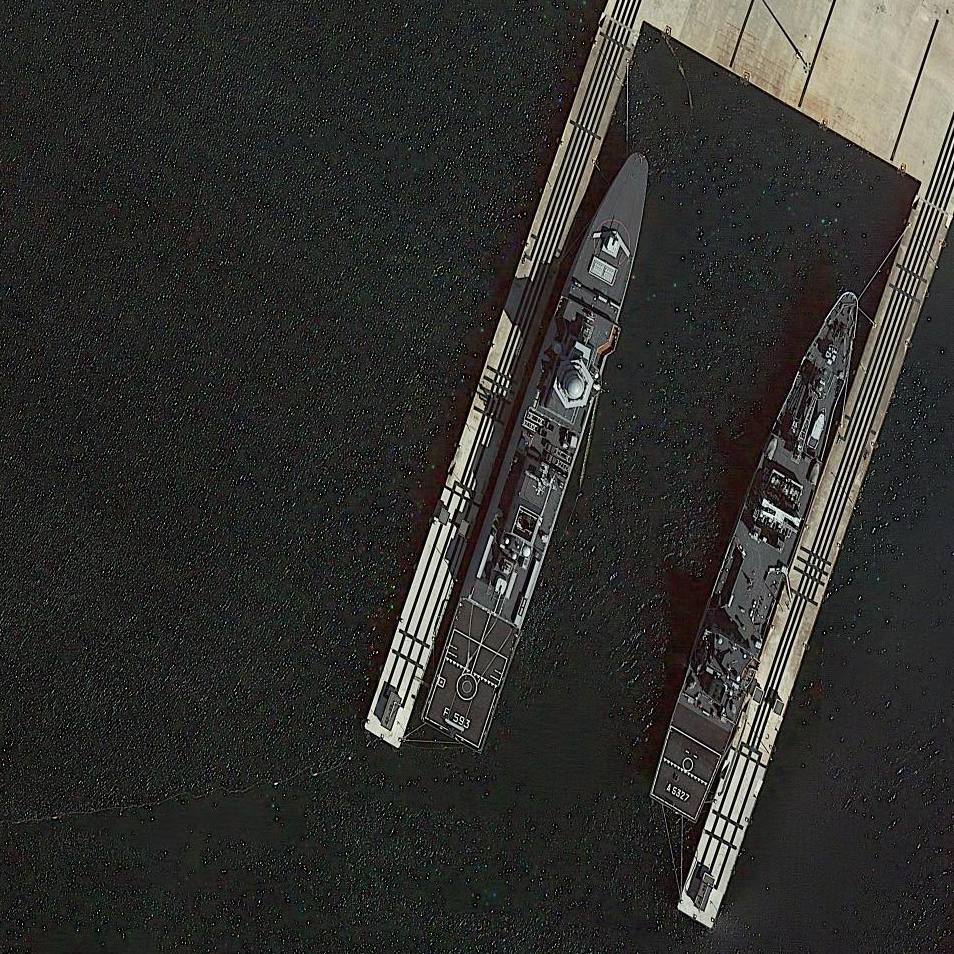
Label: destroyer